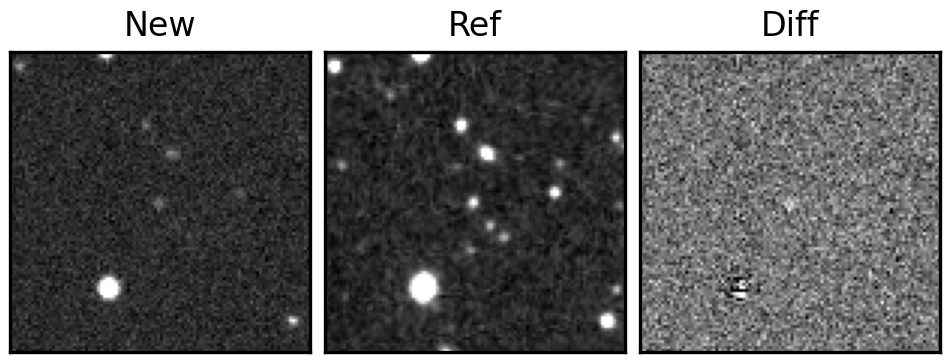
Label: real